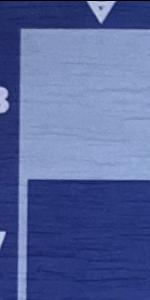
Label: Empty